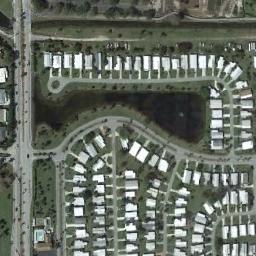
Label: mobile_home_park